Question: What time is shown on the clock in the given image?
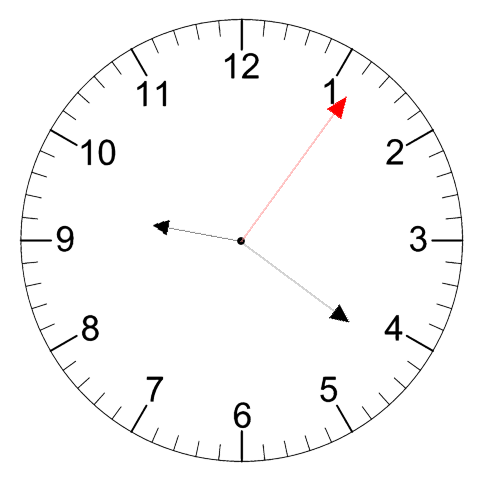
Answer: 09:21:06